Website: bh-photo
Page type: customer-info-address
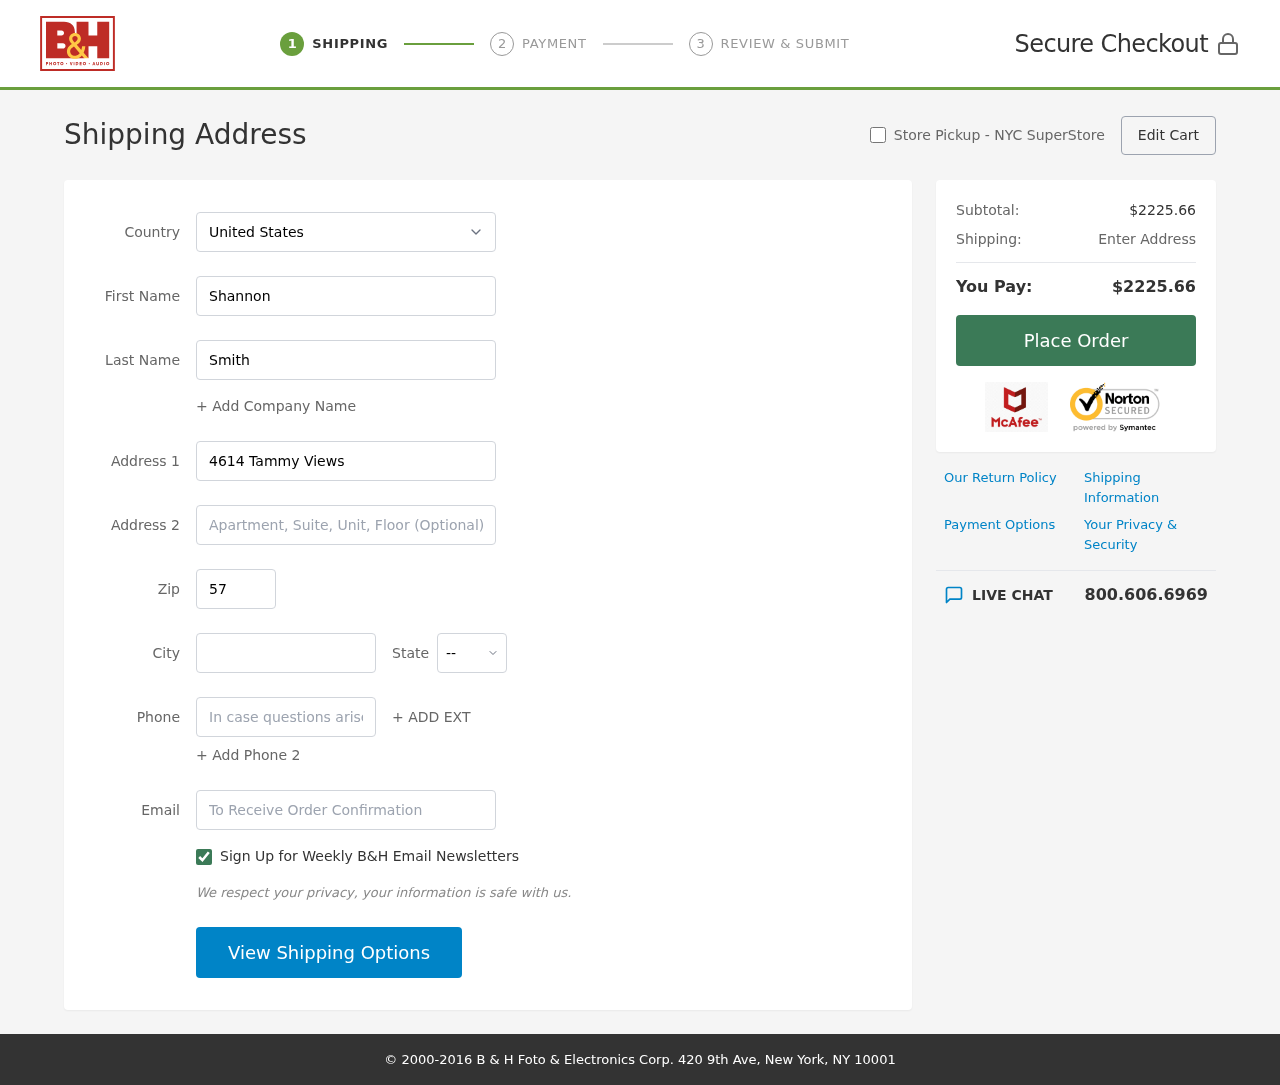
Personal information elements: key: PII_CITY
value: Herreratown
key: PII_COUNTRY
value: United States
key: PII_EMAIL
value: shannon_smith@hotmail.com
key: PII_FIRSTNAME
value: Shannon
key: PII_LASTNAME
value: Smith
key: PII_PHONE
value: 8033919031
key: PII_POSTCODE
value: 57224
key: PII_STATE_ABBR
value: TX
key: PII_STREET
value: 4614 Tammy Views
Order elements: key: ORDER_SUBTOTAL
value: $2225.66
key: ORDER_TOTAL
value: $2225.66